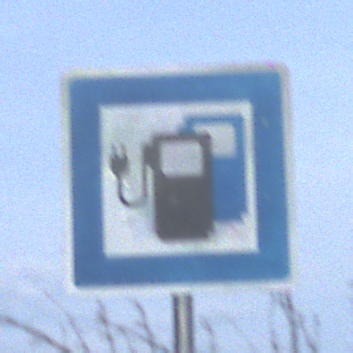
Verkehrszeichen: LadestationFuerElektrofahrzeuge
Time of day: MorningAfternoon
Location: Outdoor (Nature)
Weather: PartlyCloudy
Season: NotSpecified
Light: Natural